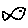
Label: fish